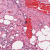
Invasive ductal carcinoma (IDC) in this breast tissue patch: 1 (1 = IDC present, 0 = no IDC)